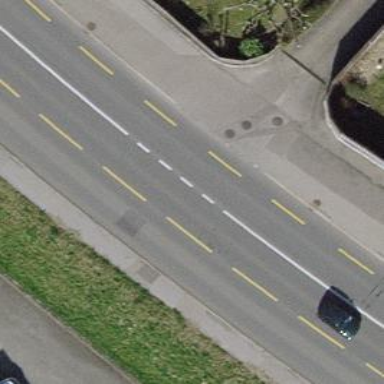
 and shared bus and bicycle lane on the right side."